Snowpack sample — Buffalo Mountain, Silverthorne, Colorado, USA (2/22/26, 2:02 PM MST)
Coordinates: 39.622, -106.113
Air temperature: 33 °F
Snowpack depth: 63 cm
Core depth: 10 cm
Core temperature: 32 °F
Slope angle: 11°, slope face: 116°
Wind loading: low
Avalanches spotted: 0
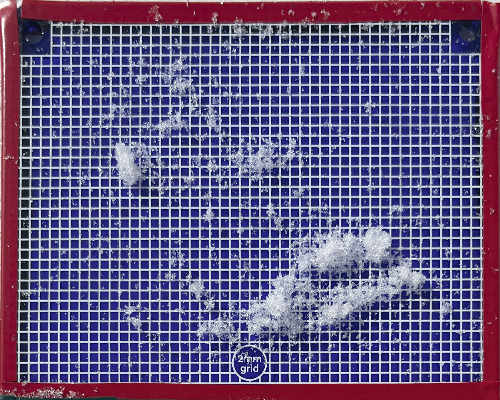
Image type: profile
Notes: In a firebreak similar to site 1, minimal wind loading with no spotted avalanches (not many faces in view though)